高一 · 代数
某林区的森林蓄积量每年比上一年平均增长 $10.4 \%$, 要增长到原来的 $x$ 倍, 需经过 $y$ 年, 则函数 $y=f(x)$的图象大致为( )
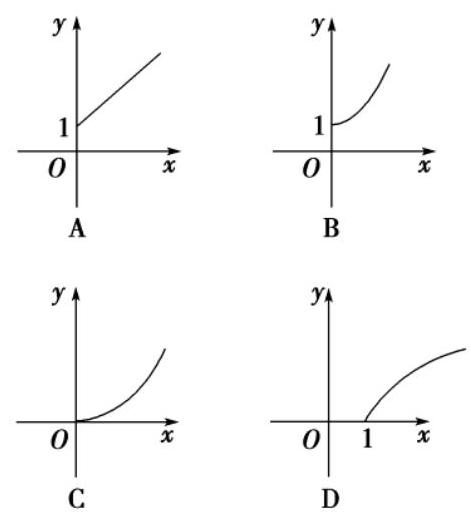

答案: D
解析: 设该林区的森林原有蓄积量为 $a$, 由题意可得 $a x=a(1+0.104)^{y}$, 故 $y=\log _{1.104 x}(x \geqslant 1)$, 所以函数 $y=f(x)$ 的图象大致为 D 中图象, 故选 D.